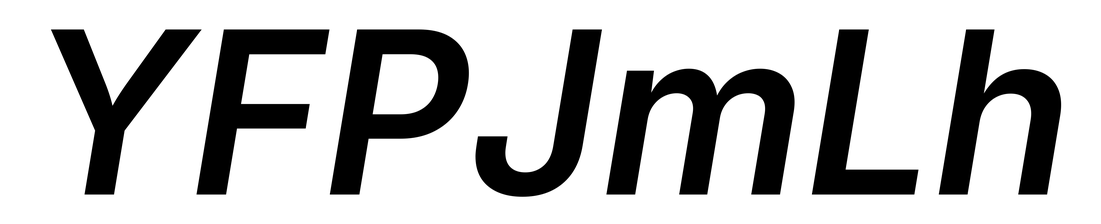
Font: Inter-Italic_SemiBold_Italic